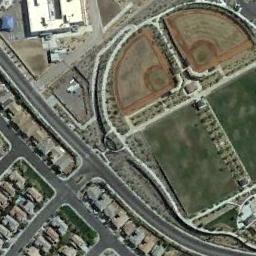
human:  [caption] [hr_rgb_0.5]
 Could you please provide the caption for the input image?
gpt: There are two baseball diamonds next to many buildings  by the road .

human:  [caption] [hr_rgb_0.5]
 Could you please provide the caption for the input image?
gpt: Two adjacent baseball diamonds make up a semicircle and the residential area beside .

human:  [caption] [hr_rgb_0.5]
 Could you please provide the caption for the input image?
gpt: There are two simple baseball diamonds in the wasteland surrounded by the houses .

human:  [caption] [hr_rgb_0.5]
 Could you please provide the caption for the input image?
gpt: There is a muddy path by the baseball field .

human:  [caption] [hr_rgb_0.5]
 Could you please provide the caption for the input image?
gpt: Many buildings are next to  the two  baseball diamonds .